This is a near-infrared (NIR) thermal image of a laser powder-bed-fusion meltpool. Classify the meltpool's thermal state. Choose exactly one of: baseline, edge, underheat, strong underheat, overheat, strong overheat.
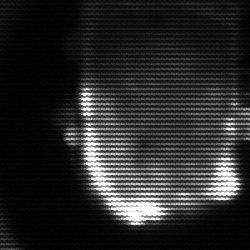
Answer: baseline